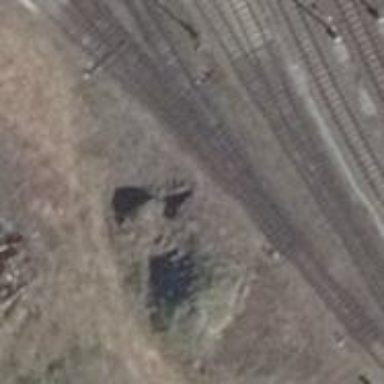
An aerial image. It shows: Railway switch.